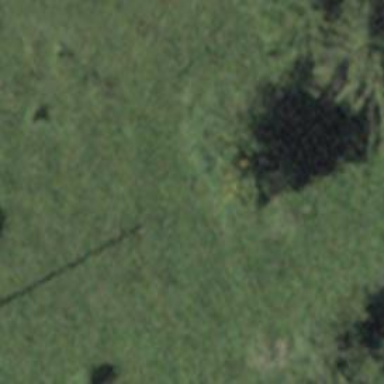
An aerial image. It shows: Evergreen needle-leaved tree.